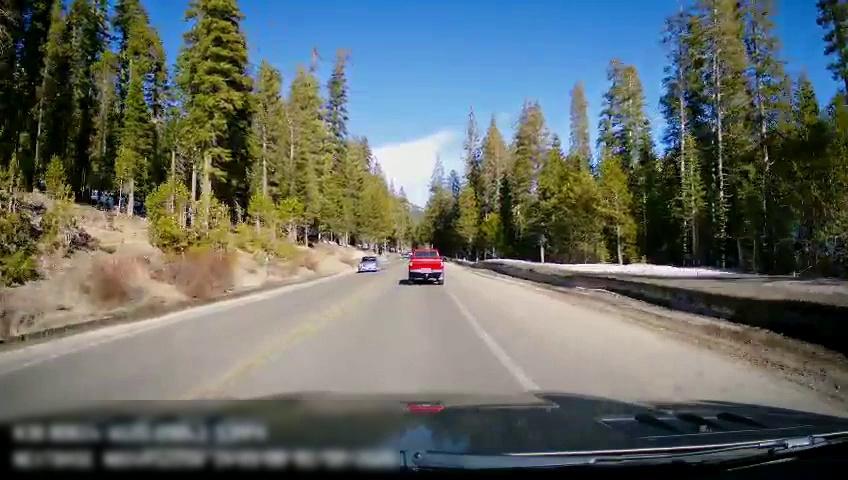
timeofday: Day
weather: Sunny
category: Drivable Space
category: Vehicles | Car
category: Vehicles | Truck
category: Lanes | Opposite Lane
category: Lanes | Opposite Lane
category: Lanes | Current Lane
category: Lanes | Current Lane